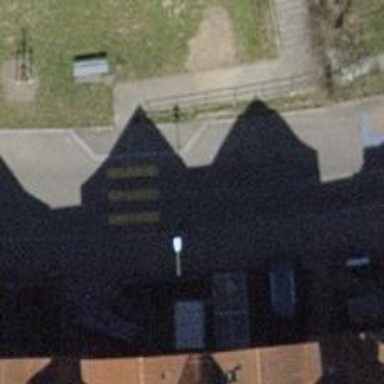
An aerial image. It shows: Uncontrolled zebra crossing on the road.